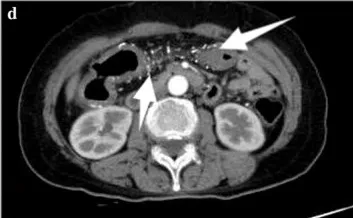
(d, e) Computed tomography enterography showing diffused thickening of the colon with surrounding multiple vascular calcifications (white arrow).
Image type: radiology (ct)